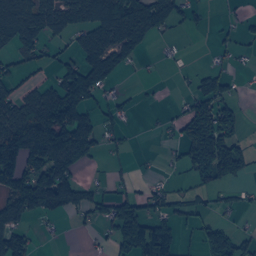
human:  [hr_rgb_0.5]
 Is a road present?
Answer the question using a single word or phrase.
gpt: yes

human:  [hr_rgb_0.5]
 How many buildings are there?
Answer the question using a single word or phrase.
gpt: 330

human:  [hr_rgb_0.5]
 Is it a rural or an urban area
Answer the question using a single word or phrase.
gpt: rural

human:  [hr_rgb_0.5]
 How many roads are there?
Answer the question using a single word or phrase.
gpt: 244

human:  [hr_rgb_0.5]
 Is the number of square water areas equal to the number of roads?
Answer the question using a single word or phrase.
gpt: no

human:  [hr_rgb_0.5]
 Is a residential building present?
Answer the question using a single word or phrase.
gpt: yes

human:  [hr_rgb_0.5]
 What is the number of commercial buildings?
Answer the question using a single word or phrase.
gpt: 7

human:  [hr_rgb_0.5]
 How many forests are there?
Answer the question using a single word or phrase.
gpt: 257

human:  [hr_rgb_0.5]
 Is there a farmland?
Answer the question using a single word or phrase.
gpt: yes

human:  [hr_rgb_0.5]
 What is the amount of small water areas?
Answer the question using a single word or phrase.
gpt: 27

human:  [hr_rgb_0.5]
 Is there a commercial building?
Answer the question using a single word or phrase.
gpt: yes

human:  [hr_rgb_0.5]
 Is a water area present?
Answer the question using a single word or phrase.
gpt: yes

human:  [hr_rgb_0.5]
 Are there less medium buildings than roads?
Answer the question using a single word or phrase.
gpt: yes

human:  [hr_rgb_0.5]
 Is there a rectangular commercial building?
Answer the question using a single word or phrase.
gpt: yes

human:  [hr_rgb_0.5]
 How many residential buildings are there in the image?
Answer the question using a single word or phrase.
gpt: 323

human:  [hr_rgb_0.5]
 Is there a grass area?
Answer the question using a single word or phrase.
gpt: yes

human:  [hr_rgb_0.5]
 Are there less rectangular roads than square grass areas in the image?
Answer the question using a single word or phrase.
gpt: yes

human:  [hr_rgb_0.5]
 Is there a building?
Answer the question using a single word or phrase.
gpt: yes

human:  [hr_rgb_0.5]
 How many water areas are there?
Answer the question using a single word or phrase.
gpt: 31

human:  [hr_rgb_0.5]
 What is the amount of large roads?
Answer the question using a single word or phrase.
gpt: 0

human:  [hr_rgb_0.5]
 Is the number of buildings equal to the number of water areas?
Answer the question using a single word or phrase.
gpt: no

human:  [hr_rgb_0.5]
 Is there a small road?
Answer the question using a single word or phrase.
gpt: yes

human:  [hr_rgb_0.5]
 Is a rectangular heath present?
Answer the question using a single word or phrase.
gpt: no

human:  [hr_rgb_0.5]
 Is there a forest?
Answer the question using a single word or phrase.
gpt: yes

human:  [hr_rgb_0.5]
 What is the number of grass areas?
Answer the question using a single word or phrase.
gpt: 129

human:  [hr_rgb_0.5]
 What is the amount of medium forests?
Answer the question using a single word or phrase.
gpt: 67

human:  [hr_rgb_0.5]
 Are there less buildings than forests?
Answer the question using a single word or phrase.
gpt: no

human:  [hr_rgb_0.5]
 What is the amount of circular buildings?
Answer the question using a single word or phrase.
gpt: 11

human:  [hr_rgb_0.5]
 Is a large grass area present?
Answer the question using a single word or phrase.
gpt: yes

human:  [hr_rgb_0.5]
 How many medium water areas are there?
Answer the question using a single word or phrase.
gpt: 2

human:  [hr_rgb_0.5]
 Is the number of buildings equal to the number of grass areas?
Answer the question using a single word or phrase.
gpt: no

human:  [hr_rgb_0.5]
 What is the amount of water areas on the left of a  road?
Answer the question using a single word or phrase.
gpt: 31

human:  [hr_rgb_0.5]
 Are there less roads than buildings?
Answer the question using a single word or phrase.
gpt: no

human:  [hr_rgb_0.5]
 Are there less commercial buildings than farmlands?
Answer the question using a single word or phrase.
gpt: yes

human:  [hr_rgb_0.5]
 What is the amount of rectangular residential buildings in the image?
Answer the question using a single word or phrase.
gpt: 242

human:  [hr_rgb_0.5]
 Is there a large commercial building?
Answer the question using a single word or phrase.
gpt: no

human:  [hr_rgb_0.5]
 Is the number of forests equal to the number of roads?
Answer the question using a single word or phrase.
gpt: no

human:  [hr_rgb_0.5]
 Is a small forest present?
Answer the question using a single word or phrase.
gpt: yes

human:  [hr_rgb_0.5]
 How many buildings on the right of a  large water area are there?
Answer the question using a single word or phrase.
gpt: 265

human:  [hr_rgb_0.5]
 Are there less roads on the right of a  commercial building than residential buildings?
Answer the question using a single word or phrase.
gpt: yes

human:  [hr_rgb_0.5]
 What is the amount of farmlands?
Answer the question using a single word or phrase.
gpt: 31

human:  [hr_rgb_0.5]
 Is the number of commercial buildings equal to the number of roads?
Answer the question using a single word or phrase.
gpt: no

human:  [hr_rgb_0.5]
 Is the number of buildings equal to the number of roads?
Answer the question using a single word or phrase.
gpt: no

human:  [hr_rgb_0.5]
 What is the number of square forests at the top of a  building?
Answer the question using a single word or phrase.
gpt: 2

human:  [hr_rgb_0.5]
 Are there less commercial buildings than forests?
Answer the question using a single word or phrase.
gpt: yes

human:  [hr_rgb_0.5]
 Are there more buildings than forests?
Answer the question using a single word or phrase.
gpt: yes

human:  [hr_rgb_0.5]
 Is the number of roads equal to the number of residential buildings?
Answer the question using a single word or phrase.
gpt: no

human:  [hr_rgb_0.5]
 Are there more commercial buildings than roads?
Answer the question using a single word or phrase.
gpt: no

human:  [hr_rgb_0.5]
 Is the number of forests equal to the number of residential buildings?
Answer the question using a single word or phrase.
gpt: no

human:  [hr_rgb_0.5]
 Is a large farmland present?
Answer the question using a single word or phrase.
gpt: yes

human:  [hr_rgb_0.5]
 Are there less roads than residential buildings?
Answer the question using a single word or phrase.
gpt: yes

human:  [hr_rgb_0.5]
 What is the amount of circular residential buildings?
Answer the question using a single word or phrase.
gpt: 11

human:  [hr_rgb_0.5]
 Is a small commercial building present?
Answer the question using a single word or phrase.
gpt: yes

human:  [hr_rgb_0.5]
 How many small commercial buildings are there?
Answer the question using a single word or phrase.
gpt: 7

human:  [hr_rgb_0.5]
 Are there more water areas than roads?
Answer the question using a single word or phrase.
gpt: no

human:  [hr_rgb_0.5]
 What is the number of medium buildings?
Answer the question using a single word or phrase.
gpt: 3

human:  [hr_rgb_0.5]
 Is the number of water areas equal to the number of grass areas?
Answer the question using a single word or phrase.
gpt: no

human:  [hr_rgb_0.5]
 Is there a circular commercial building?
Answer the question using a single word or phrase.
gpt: no

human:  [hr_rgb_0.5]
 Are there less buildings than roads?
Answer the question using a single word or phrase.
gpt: no

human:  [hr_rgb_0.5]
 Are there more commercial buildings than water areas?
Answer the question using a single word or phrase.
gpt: no

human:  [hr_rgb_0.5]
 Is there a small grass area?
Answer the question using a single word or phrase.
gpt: yes

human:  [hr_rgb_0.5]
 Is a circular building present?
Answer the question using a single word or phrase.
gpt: yes

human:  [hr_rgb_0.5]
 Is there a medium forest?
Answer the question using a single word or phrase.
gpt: yes

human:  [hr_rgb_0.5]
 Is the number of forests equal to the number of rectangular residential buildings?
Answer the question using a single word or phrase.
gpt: no